Interaction volume radius: 5 \u00c5
Interaction volume height: 10 \u00c5
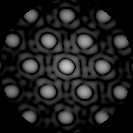
Disorder parameter: 0.05091